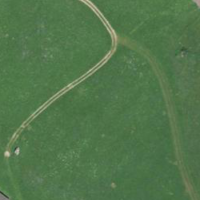
EUNIS habitat code: 24
Species observed at this site:
Lycaena phlaeas
Deilephila elpenor
Argynnis paphia
Helophilus trivittatus